Question: I'm using JQuery Mobile 1.4.5, and I have no custom CSS of any kind.
Code:
'''
<div data-role="page" id="page-id">
...
<div data-role="footer" data-position="fixed" style="overflow:hidden;" data-hide-during-focus="false">
<div data-role="navbar">
<ul>
<li><a href="#" class="ui-btn-active">Navbar 1</a></li>
<li><a href="#">Navbar 2</a></li>
<li><a href="#">Navbar 3</a></li>
<li><a href="#">Navbar 4</a></li>
<li><a href="#">Navbar 5</a></li>
</ul>
</div><!-- /navbar -->
</div><!-- /footer -->
</div>
'''
The last element in the navbar list is displaying on the next line, as if text wrapped.

I cannot figure out what is causing the last element to be misaligned like that.
I have tried this in various different elements on the page, as well as with 2, 3, 4, and 5 elements in the list. The behavior is the same, regardless of browser (Safari or Chrome).
Can anyone help?
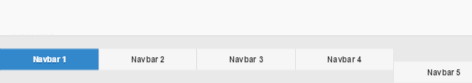
Answer: The issue is not caused by JQuery Mobile, but actually by the text editor (in this case Sublime Text 3) displaying a regular space character and a UNICODE space character the same way.
The UNICODE spaces--which were left over from a copy-paste from a source document--are converted by the browser into ' ''s, which then cause the line-wrapping issue.

Replacing the UNICODE spaces with space-bar spaces in the HTML fixed the issue.

For Sublime Text users, to avoid this in the future install the <URL> package.